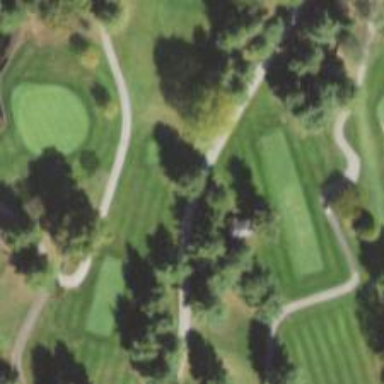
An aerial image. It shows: Path for both roads and golfers.